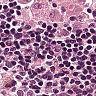
Metastatic tissue present: no